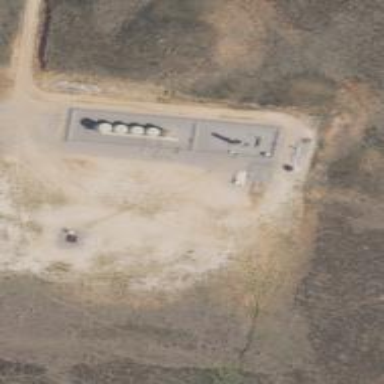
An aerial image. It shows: Storage tank with man-made structure.